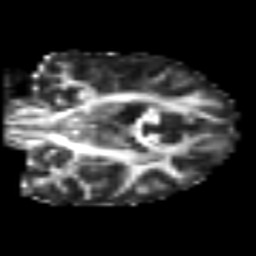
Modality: FA
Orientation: coronal
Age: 39
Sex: female
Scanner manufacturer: siemens
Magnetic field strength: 3 T
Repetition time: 6.1 s
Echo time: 0.101 s